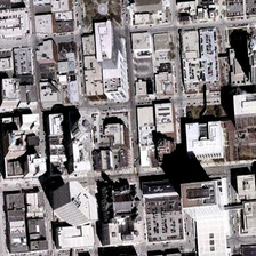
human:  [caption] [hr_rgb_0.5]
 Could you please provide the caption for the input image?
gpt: Dense office buildings are located in busy commercial districts and are divided into several blocks by streets.

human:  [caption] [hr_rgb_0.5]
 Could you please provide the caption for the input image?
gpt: Dense office buildings are located in crowded commercial districts, but are divided into blocks by streets.

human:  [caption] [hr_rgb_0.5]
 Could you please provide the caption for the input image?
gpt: The dense office buildings are located in the busy commercial district, but are divided into several street blocks.

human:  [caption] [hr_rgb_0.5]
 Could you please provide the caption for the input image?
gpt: The dense office buildings are located in the busy business district and are divided into several blocks along the streets.

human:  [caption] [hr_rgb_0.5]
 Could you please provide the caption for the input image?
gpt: Dense office buildings are located in busy commercial districts, while streets are divided into several blocks.